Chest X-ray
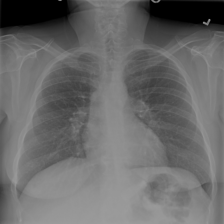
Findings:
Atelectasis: negative
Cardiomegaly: negative
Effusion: negative
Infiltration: negative
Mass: negative
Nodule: negative
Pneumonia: negative
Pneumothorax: negative
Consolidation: negative
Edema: negative
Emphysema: negative
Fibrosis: negative
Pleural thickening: negative
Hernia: negative